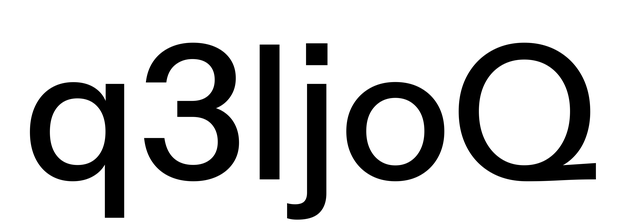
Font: InstrumentSans_Medium